Question: Basically I have a table view controller that I am populating with transactions. The user can choose to enter either a payment or credit via a segmented control when they tap the add button.
I was trying to figure out how I can display an image of (for example) a green arrow for a credit, and a red arrow for a payment in each cell based on what the user selected? I am using Swift by the way.
This is how the cell currently looks. I would like the arrow to be just to the left of the 'Amount' label.

Any help would be greatly appreciated.
Here is the code that I currently have...
ThirdViewController:
'''
var arrayObject = ArrayData()
class ThirdViewController: UITableViewController {
@IBAction func addNewPaymentButton(sender : AnyObject) {
//Add code for adding a new payment here
}
override func viewWillAppear(animated: Bool) {
self.tableView.reloadData()
}
override func viewDidLoad() {
super.viewDidLoad()
// Uncomment the following line to preserve selection between presentations
// self.clearsSelectionOnViewWillAppear = false
// Uncomment the following line to display an Edit button in the navigation bar for this view controller.
// self.navigationItem.rightBarButtonItem = self.editButtonItem
}
override func didReceiveMemoryWarning() {
super.didReceiveMemoryWarning()
// Dispose of any resources that can be recreated.
}
// #pragma mark - Table view data source
override func numberOfSectionsInTableView(tableView: UITableView?) -> Int {
// #warning Potentially incomplete method implementation.
// Return the number of sections.
return 1
}
override func tableView(tableView: UITableView?, numberOfRowsInSection section: Int) -> Int {
// #warning Incomplete method implementation.
// Return the number of rows in the section.
return arrayObject.paymentsArray().count
}
override func tableView(tableView: UITableView!, cellForRowAtIndexPath indexPath: NSIndexPath!) -> UITableViewCell! {
var cell:CustomTransactionTableViewCell = tableView.dequeueReusableCellWithIdentifier("Cell", forIndexPath: indexPath) as CustomTransactionTableViewCell
cell.paymentNameLabel.text = (arrayObject.paymentsArray().objectAtIndex(indexPath.row)) as String
cell.costLabel.text = (arrayObject.costArray().objectAtIndex(indexPath.row)) as String
cell.dateLabel.text = (arrayObject.dateArray().objectAtIndex(indexPath.row)) as String
if transactionType == 0 {
cell.paymentArrowImage.hidden = false
} else if transactionType == 1 {
cell.creditArrowImage.hidden = false
}
return cell
}
override func tableView(tableView: UITableView!, canEditRowAtIndexPath indexPath: NSIndexPath!) -> Bool {
return true
}
override func tableView(tableView: UITableView!, commitEditingStyle editingStyle: UITableViewCellEditingStyle, forRowAtIndexPath indexPath: NSIndexPath!) {
if (editingStyle == UITableViewCellEditingStyle.Delete) {
//Add code for deletion
}
}
}
'''
This is the only relevant code for the FifthViewController:
'''
arrayDataPayments.addObject(transactionName)
arrayDataCost.addObject("PS\(finalUserBudget)")
arrayDataDate.addObject(transactionDateInputted)
'''
ArrayData
'''
var arrayDataPayments: NSMutableArray = []
var arrayDataCost: NSMutableArray = []
var arrayDataDate: NSMutableArray = []
class ArrayData: NSObject {
func paymentsArray() -> NSMutableArray { return arrayDataPayments }
func costArray() -> NSMutableArray { return arrayDataCost }
func dateArray() -> NSMutableArray { return arrayDataDate }
}
'''
CustomTransactionTableViewCell
'''
class CustomTransactionTableViewCell: UITableViewCell {
@IBOutlet var paymentNameLabel : UILabel
@IBOutlet var dateLabel : UILabel
@IBOutlet var costLabel : UILabel
@IBOutlet var creditArrowImage: UIImageView
@IBOutlet var paymentArrowImage: UIImageView
init(style: UITableViewCellStyle, reuseIdentifier: String) {
super.init(style: style, reuseIdentifier: reuseIdentifier)
// Initialization code
}
override func awakeFromNib() {
super.awakeFromNib()
// Initialization code
}
override func setSelected(selected: Bool, animated: Bool) {
super.setSelected(selected, animated: animated)
// Configure the view for the selected state
}
}
'''
Please excuse the global variables. They are only temporary.
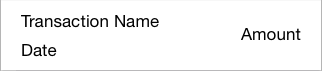
Answer: This is going to work exactly like everything else about a table view. There's going to be an image view in your cell. Whether an image is showing in that image view, and what image is showing, is going to have to be part of your , so that the model takes care of this information with respect to each row. Then in 'cellForRowAtIndexPath:' you that info from the model in the view, setting the image view's image in the cell for whatever row you are asked about.